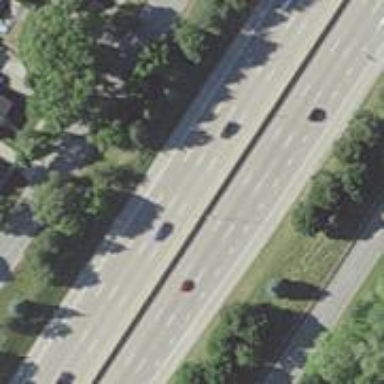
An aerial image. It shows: Motorway junction.